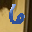
Label: 6